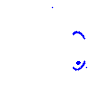
Particle: pion